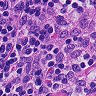
Metastatic tissue present: no